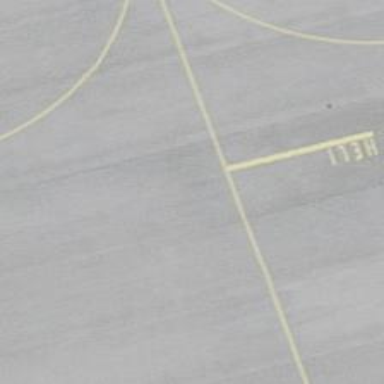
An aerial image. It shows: Airport parking position.